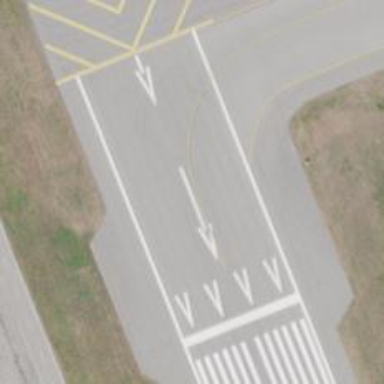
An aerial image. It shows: Asphalt runway with displaced threshold at the airport.